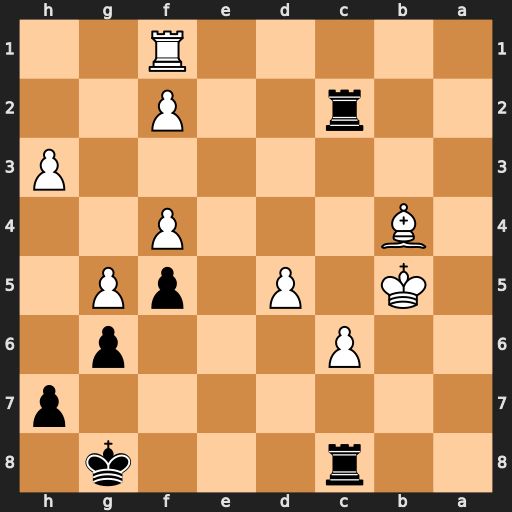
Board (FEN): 2r3k1/7p/2P3p1/1K1P1pP1/1B3P2/7P/2r2P2/5R2
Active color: b
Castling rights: -
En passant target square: -
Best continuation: Rb8+ Ka4 Rb2 c7 R8xb4+ Ka5 Rb5+